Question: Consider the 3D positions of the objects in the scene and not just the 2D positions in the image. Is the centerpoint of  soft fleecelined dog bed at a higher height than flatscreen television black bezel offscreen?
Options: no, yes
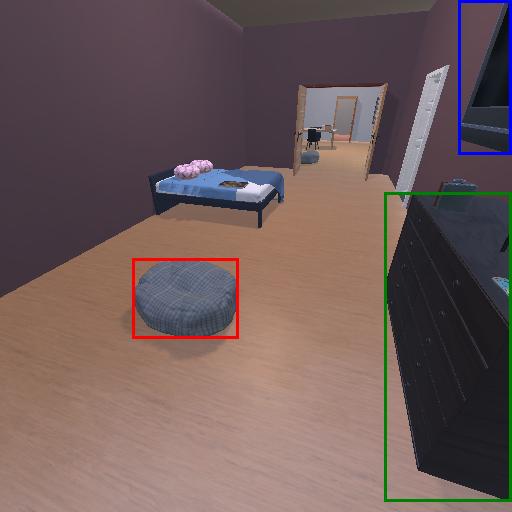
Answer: no